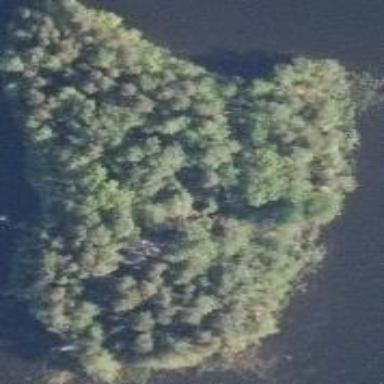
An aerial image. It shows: Islet surrounded by woodland.